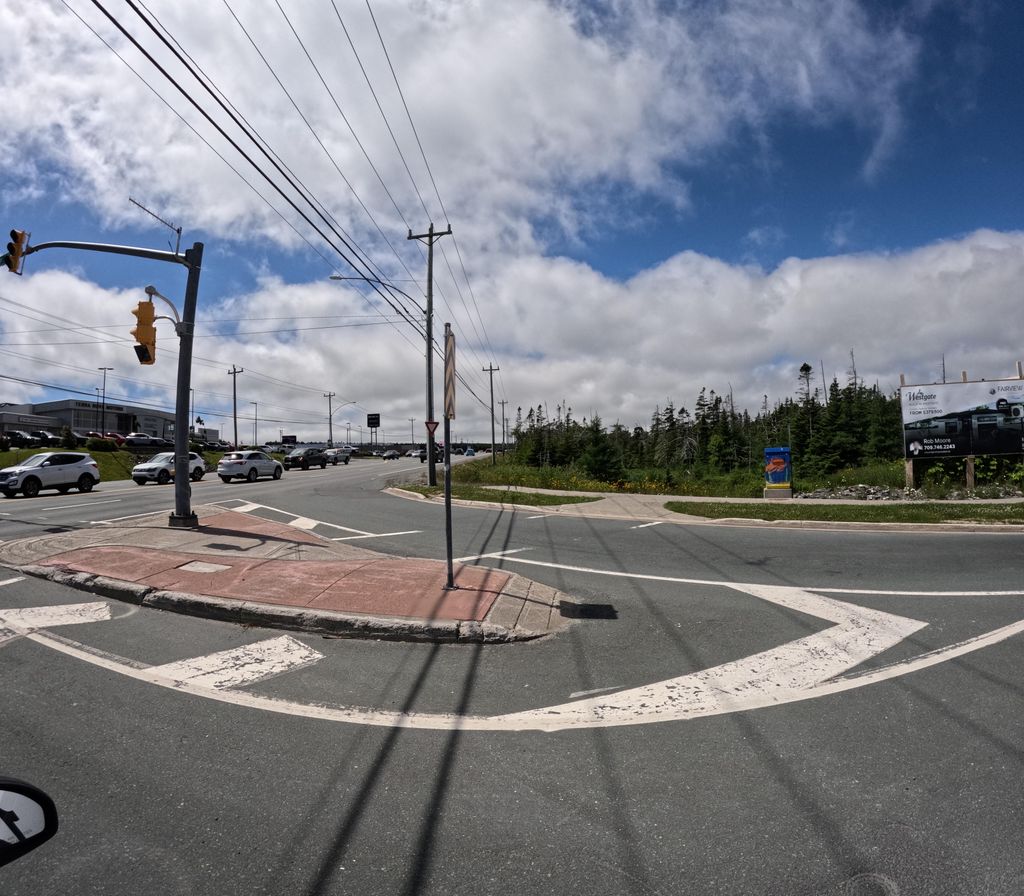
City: st_johns